Field crop: maize
Growth stage: 2
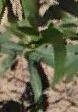
Species: maize